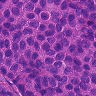
Metastatic tissue present: yes